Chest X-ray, PA view. Patient: 50 years old, sex M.
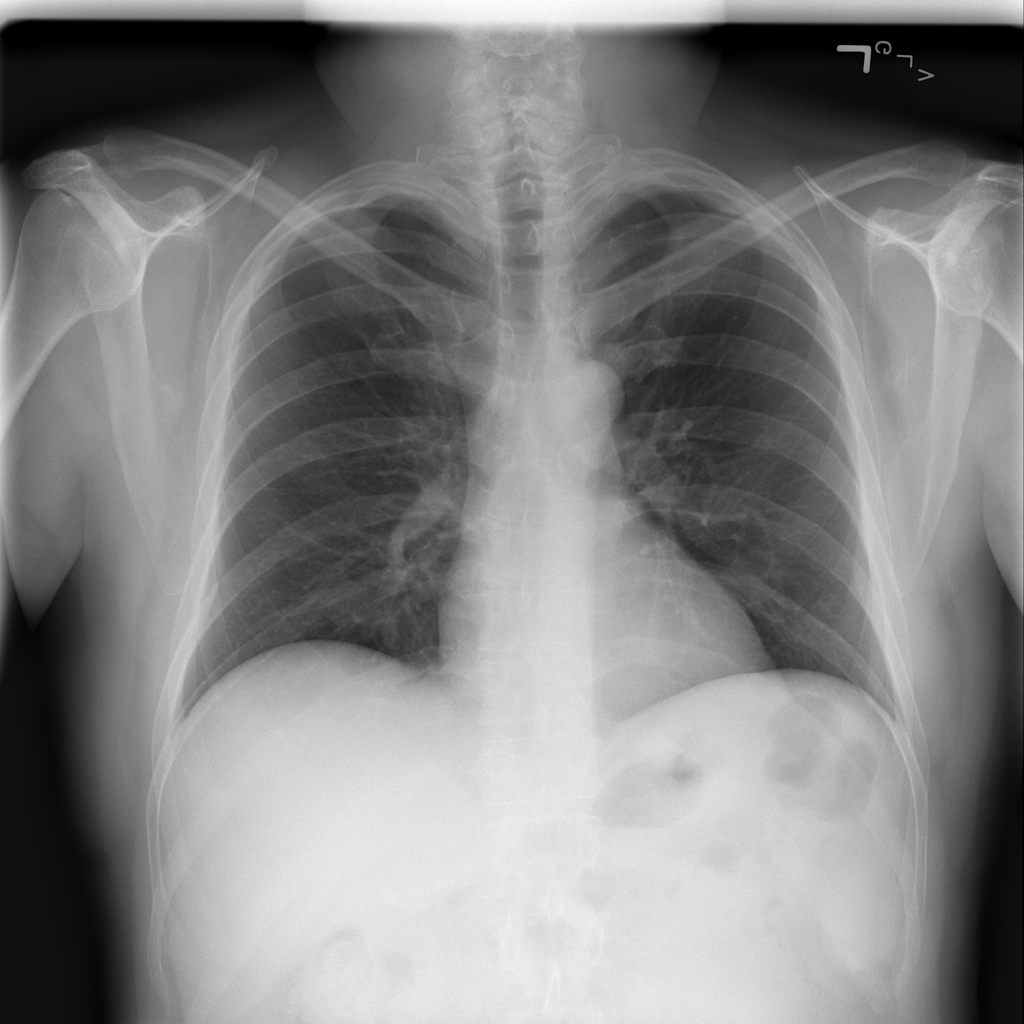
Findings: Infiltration